Question: I'm trying to make matlab record live data from muse headset and I'm successful to plot accelerometer data and voltage v/s time data in a single window. if I try to add new graph for the same window, then the new graph will overlap with the existing code.
Here is a part of code which deals with plotting of graphs.
'''
subplot(2,1,1);
time = 0:1/fse:secBuffer-1/fse;
h1 = plot(time,eegBuffer);
legend(eegName, 'Location','EastOutside');
xlabel('Time (s)')
ylabel('Voltage (uV)')
subplot(2,1,2);
time = 0:1/fsa:secBuffer-1/fsa;
h2= plot(time,accBuffer);
xlabel('Time (s)')
ylabel('Acceleration (mG)')
legend(h2, accName, 'Location','EastOutside');
subplot(2,1,3);
final = eegBuffer*5;
h3 = plot(final,eegBuffer);
xlabel('final')
ylabel('eegbuffer')
%legend(h2, accName, 'Location','EastOutside');
plot1 = false;
else
cell1 = (num2cell(eegBuffer,1))';
set(h1,{'ydata'},cell1);
cell2 = (num2cell(accBuffer,1))';
set(h2,{'ydata'},cell2);
cell3 = (num2cell(final,1))';
set(h3,{'ydata'},cell3);
'''
And here is the screen shot:

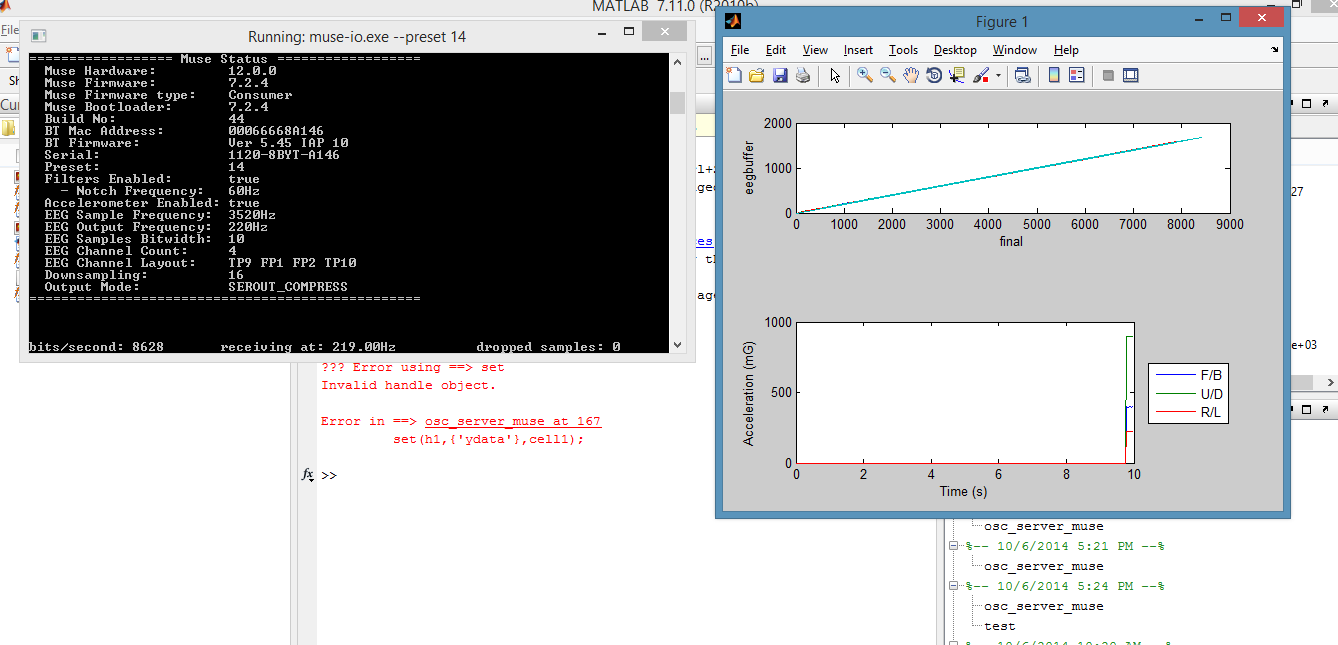
Answer: You are using 'subplot(2,1,X)'. If you read the <URL>, the first two numbers are rows and colums of the "plot matrix", therefore, you are defining a plot matrix of 2x1=2 subplots.
If you want to plot 3 things you should change the subplot lines to:
'''
subplot(2,2,1)
subplot(2,2,2)
subplot(2,2,3) % or subplot(2,2,3:4) for even more fancy ploting
'''